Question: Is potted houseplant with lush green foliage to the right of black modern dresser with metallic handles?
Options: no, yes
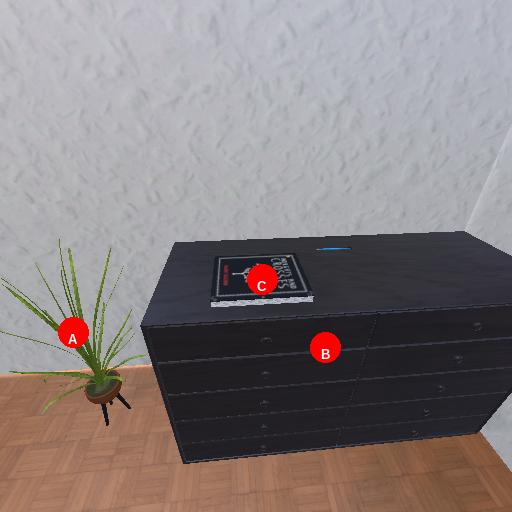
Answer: no